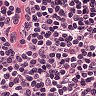
Metastatic tissue present: no